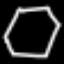
Label: octagon